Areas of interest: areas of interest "Commercial service"
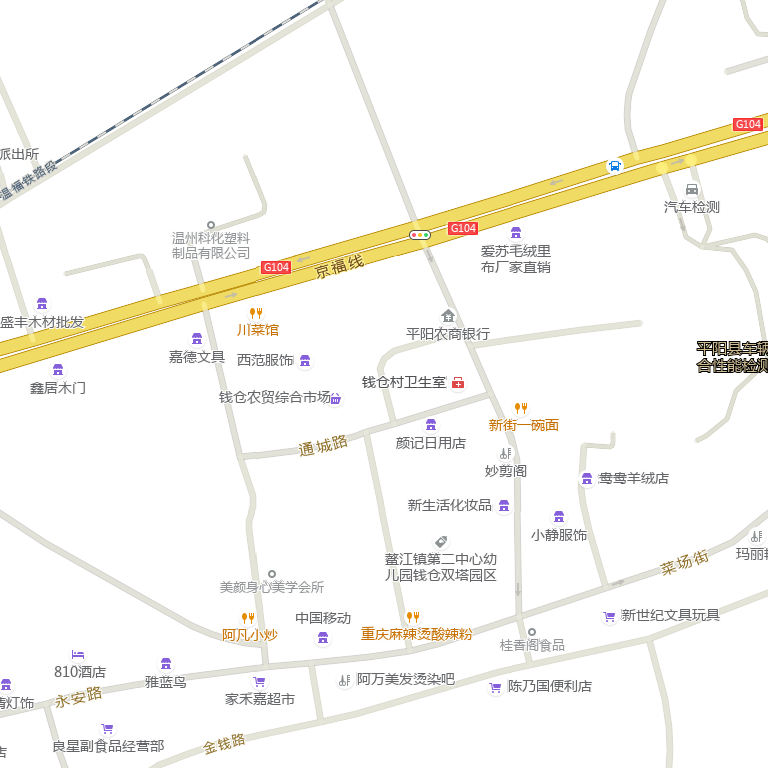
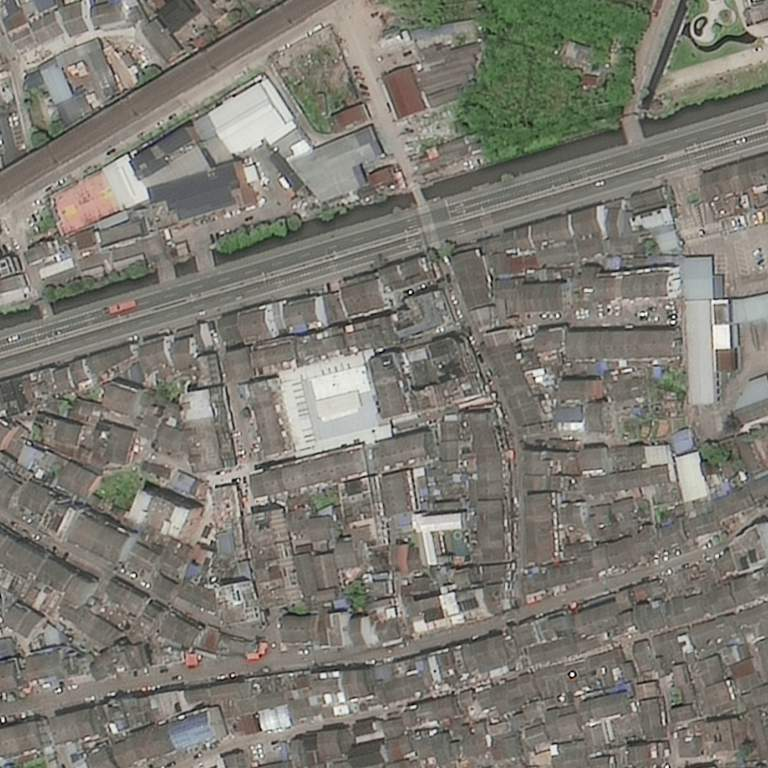